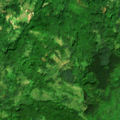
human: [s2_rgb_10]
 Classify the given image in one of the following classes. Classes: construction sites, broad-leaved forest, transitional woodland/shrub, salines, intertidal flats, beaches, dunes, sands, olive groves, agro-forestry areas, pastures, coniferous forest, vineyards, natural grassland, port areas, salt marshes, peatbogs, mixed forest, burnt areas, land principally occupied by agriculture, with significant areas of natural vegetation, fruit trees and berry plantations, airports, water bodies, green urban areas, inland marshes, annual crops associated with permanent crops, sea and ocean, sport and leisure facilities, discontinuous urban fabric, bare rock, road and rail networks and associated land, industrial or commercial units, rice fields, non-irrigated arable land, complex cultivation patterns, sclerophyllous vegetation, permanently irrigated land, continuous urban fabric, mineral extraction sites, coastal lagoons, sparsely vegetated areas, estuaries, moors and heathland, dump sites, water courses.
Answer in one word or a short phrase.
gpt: land principally occupied by agriculture, with significant areas of natural vegetation, broad-leaved forest, transitional woodland/shrub